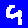
Digit: 9